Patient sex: M
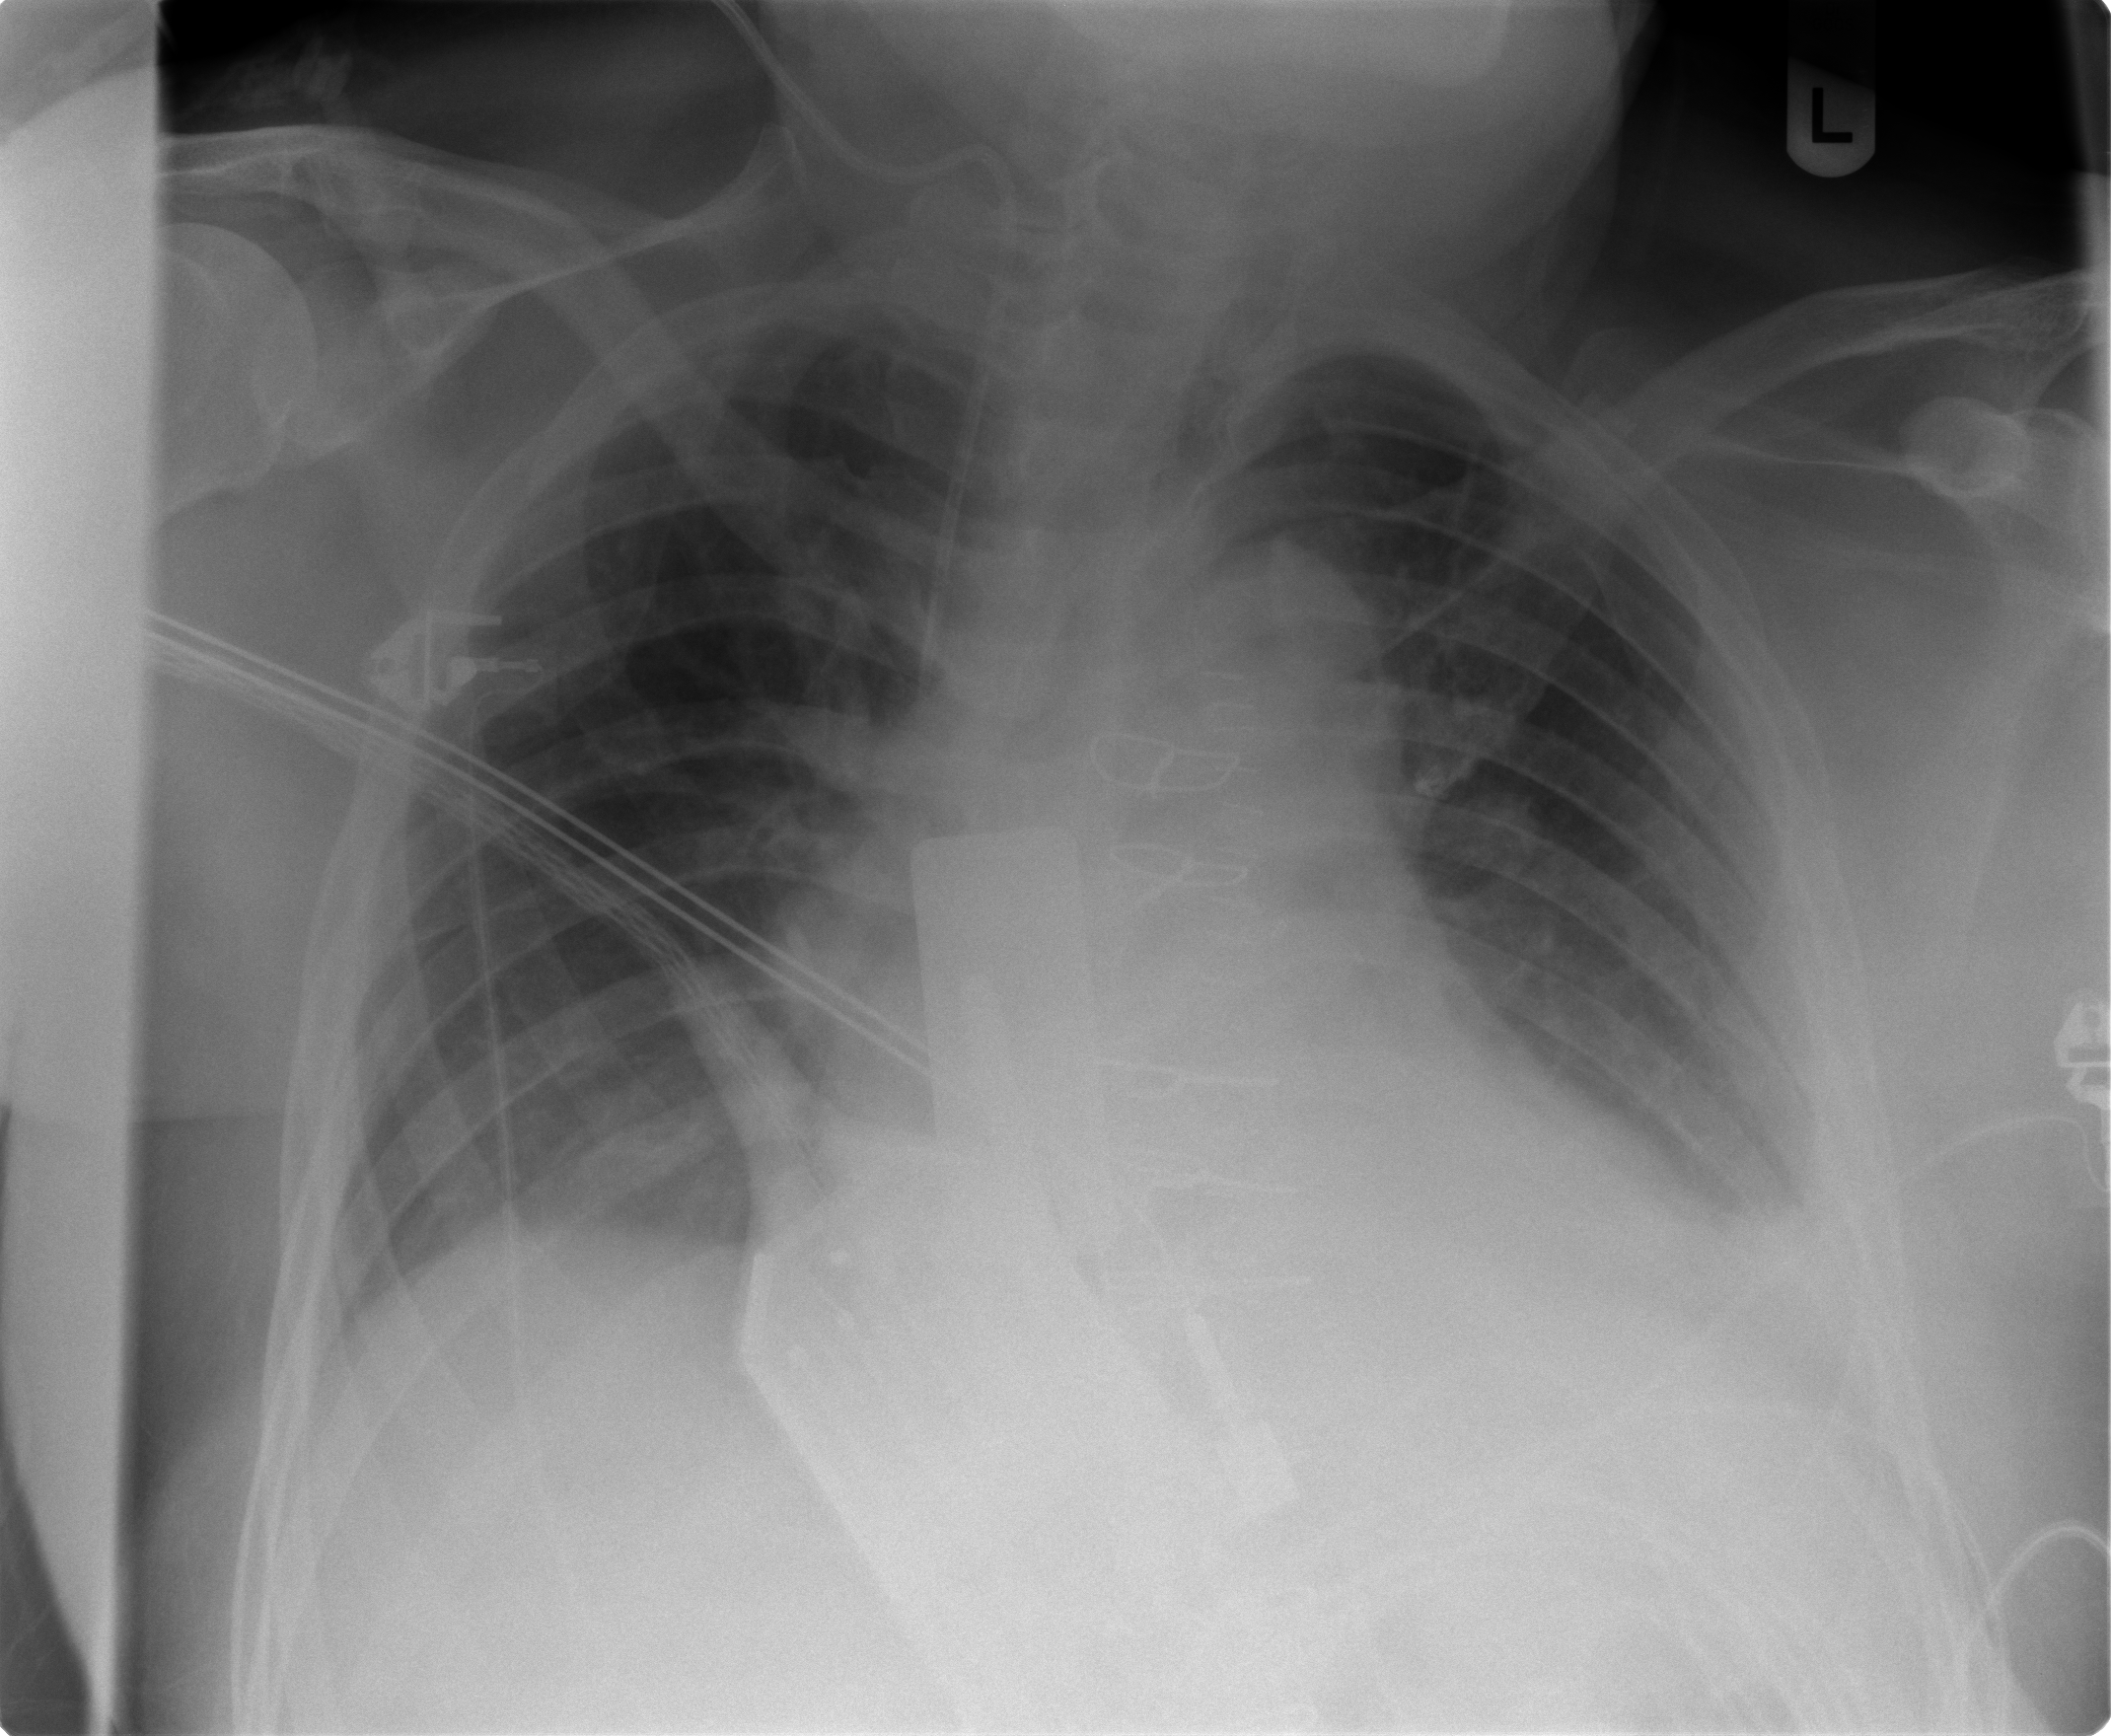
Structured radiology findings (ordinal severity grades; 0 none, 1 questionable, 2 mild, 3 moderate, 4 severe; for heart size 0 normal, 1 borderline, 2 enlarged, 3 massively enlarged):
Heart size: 2
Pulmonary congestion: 0
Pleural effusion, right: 0
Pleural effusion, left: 2
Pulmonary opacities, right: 0
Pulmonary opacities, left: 0
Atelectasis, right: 2
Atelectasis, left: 2